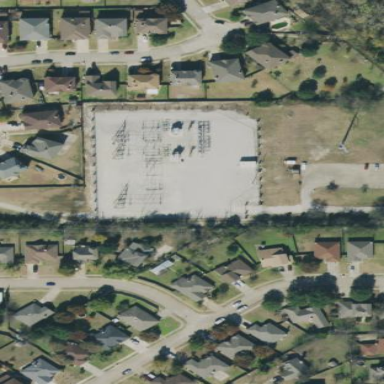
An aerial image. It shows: Power substation.